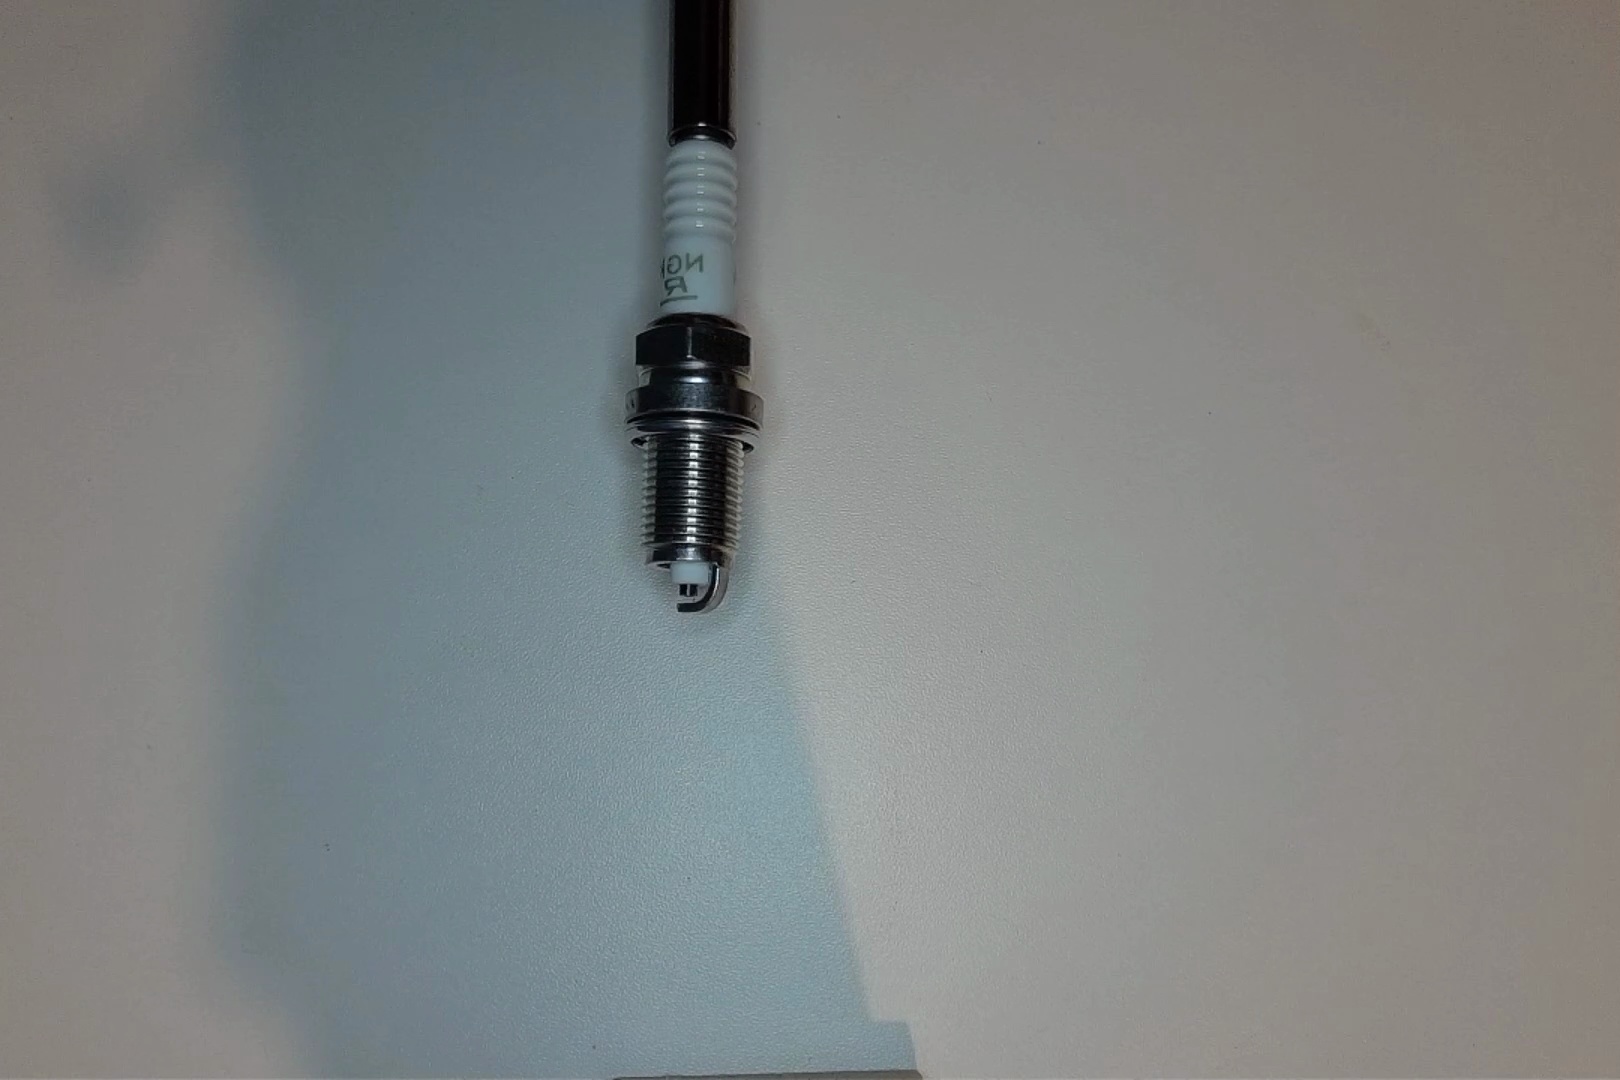
Label: normal